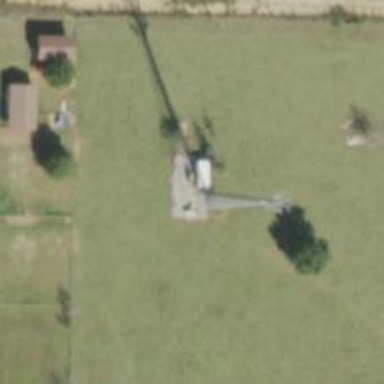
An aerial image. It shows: Man-made mast used for communication purposes.